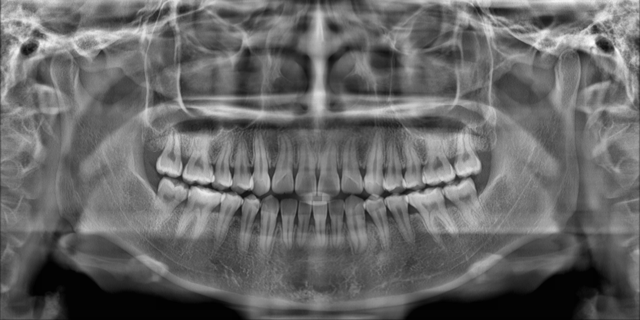
adult